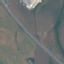
Land use / land cover: Highway